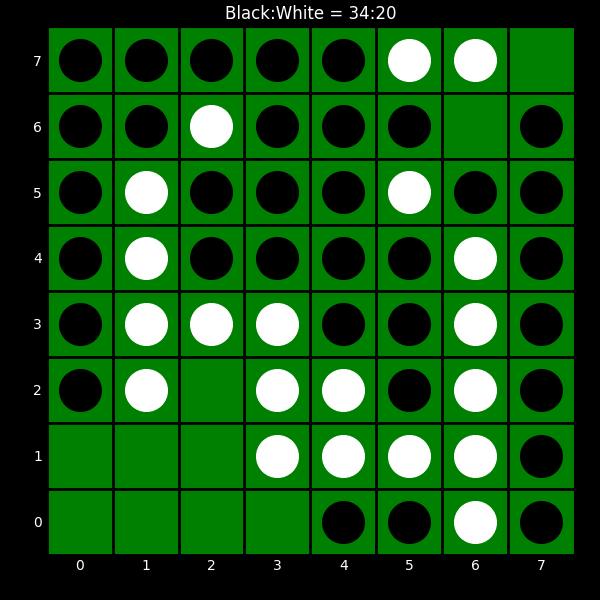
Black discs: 34
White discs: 20